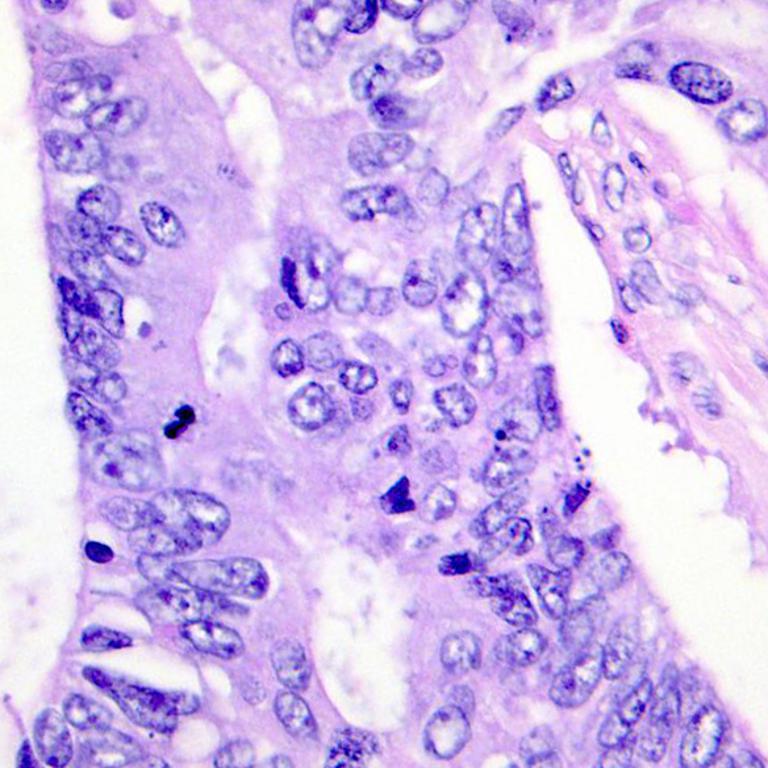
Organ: colon
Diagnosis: adenocarcinomas